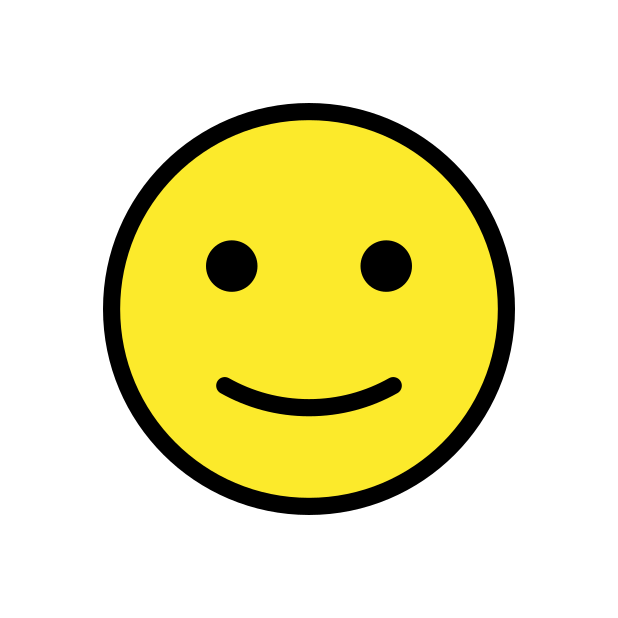
slightly smiling face